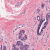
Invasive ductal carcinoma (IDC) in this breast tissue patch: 1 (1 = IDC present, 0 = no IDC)